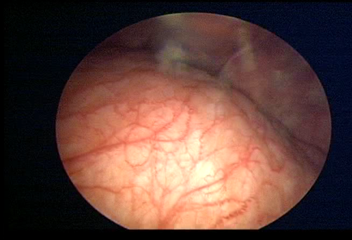
Modality: WLC
Class: Normal mucosa
Bladder cancer association: No